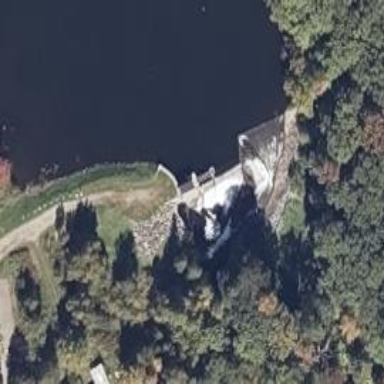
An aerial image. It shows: Dam along waterway.